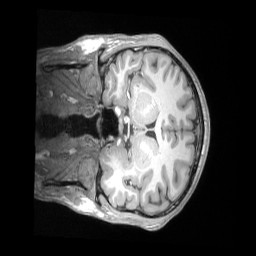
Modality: T1w
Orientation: coronal
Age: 26
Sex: male
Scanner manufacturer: siemens
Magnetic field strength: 3 T
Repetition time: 2.53 s
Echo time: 0.00164 s